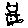
Label: cat